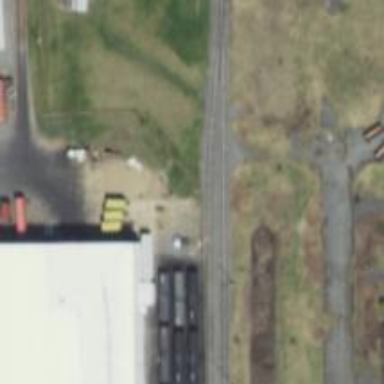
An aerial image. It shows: Rail spur service.